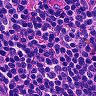
Metastatic tissue present: no